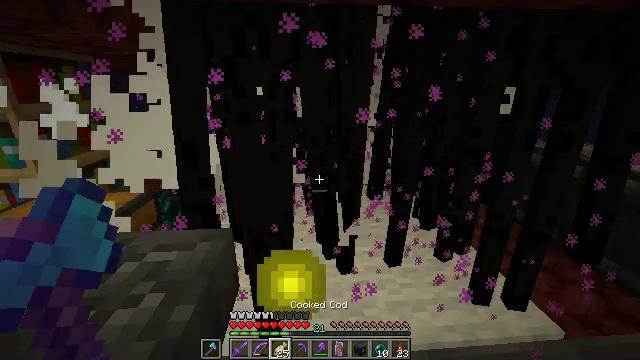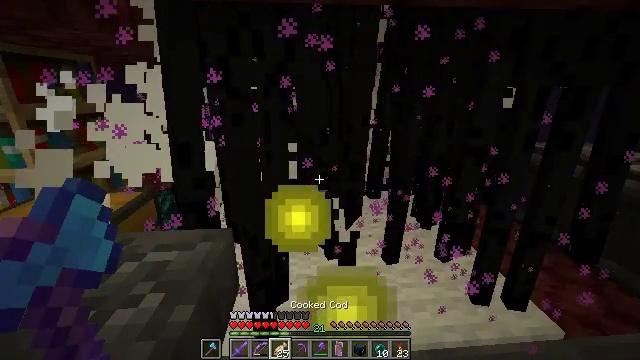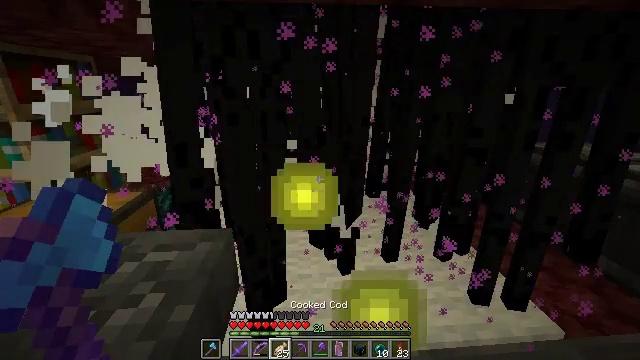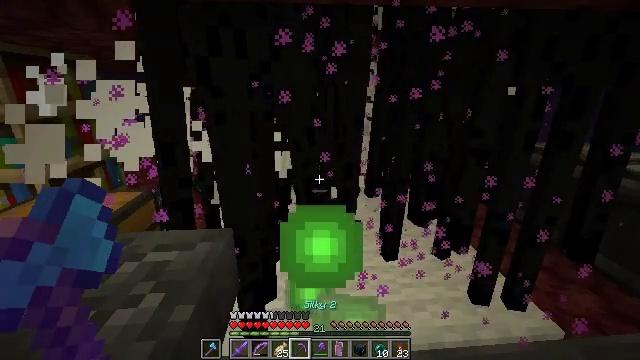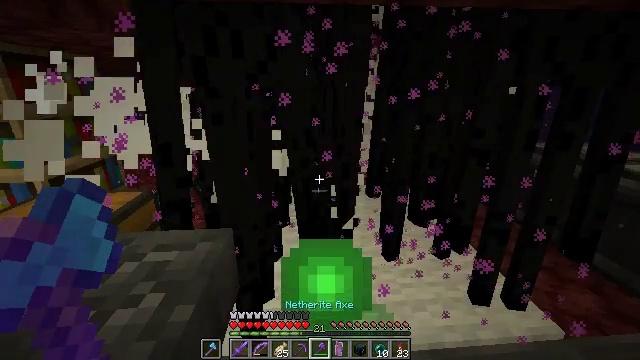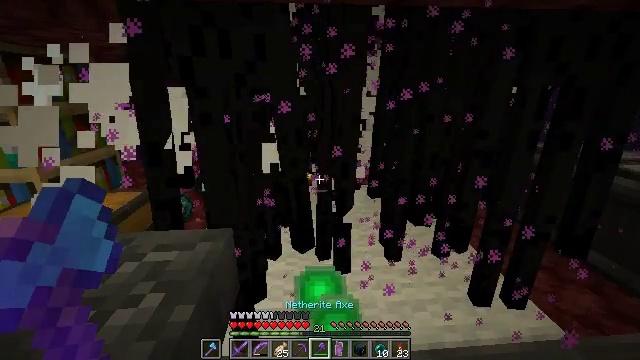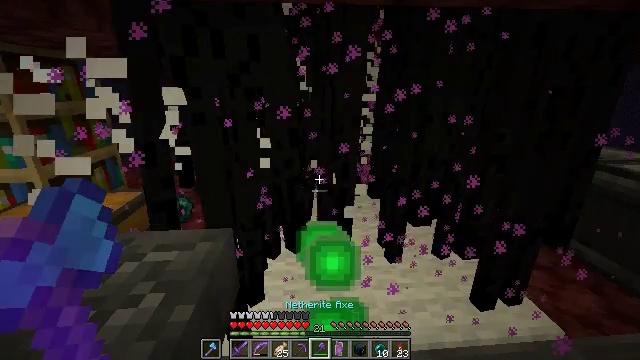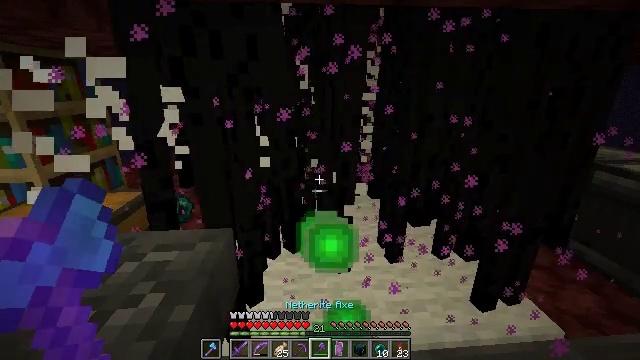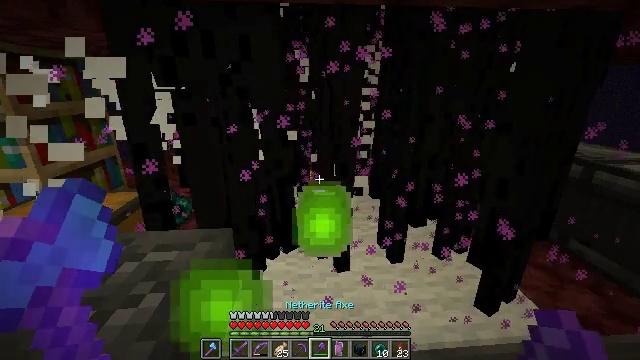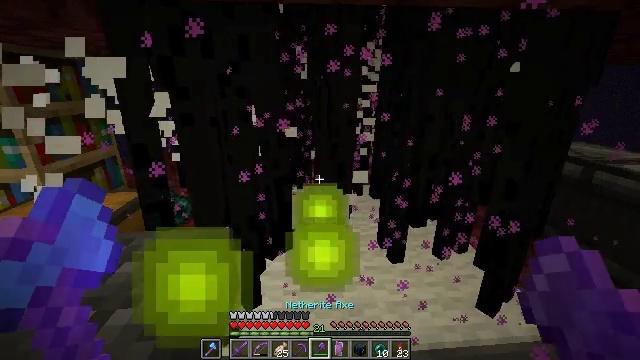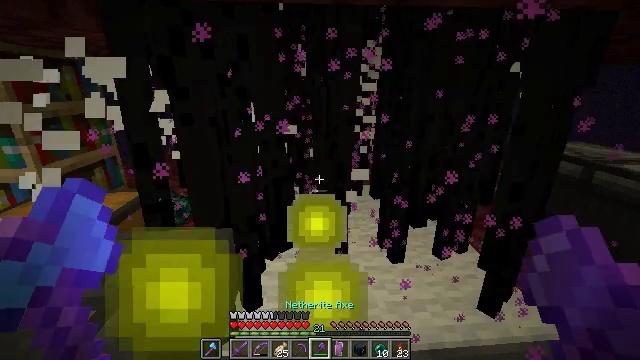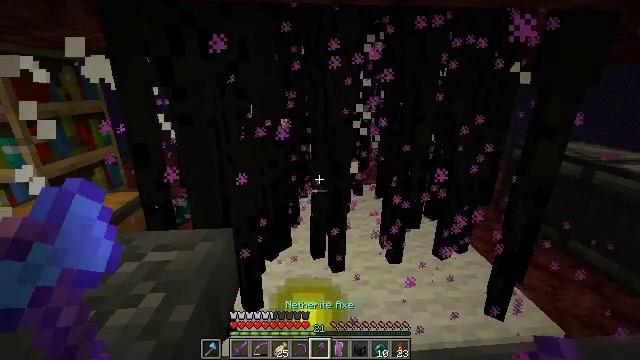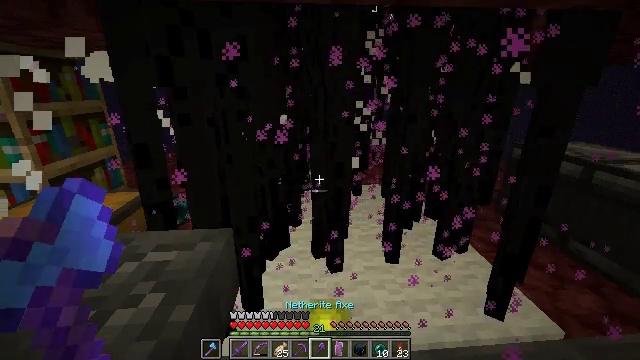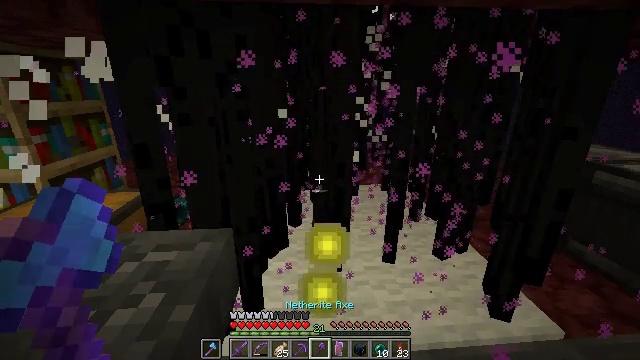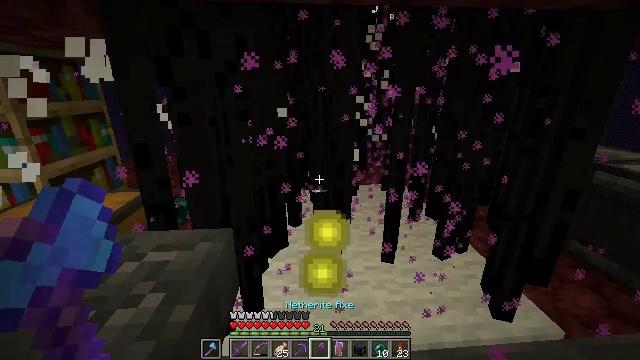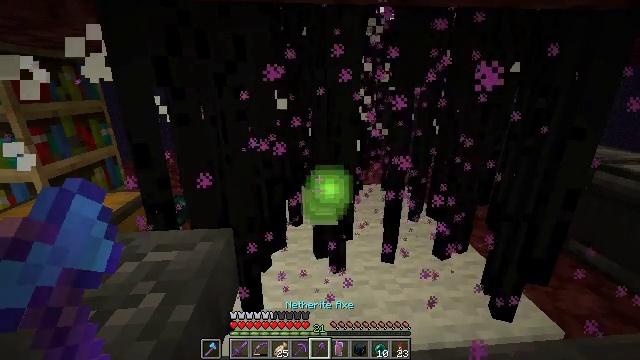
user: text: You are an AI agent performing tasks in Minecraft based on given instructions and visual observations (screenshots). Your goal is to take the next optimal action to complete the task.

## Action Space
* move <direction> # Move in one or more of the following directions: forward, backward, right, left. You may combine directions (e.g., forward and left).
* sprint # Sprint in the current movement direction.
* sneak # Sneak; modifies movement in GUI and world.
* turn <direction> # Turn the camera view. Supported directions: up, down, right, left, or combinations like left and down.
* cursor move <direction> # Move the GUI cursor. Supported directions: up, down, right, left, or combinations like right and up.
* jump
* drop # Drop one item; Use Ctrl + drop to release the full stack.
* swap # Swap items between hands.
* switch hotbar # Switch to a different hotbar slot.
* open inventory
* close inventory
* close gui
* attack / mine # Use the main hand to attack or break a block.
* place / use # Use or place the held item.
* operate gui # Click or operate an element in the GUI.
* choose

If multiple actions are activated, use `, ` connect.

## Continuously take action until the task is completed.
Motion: motion action
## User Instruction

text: Kill an enderman.
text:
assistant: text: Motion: no_op
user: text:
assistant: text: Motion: no_op
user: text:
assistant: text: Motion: no_op
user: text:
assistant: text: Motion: no_op
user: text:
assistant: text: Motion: no_op
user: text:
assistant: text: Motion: no_op
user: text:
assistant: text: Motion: no_op
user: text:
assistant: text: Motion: no_op
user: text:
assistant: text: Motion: no_op
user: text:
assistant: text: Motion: no_op
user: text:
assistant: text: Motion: no_op
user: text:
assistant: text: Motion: no_op
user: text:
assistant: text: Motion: no_op
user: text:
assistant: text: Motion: no_op
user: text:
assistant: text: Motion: no_op
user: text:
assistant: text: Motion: no_op
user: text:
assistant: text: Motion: no_op
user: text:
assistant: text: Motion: no_op
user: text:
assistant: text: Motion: no_op
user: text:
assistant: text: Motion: no_op
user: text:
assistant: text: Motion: no_op
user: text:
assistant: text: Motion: no_op
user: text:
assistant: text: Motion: no_op
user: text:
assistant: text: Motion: no_op
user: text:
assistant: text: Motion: no_op
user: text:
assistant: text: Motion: no_op
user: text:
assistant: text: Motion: no_op
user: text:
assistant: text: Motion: no_op
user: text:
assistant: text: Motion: no_op
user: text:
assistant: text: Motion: no_op